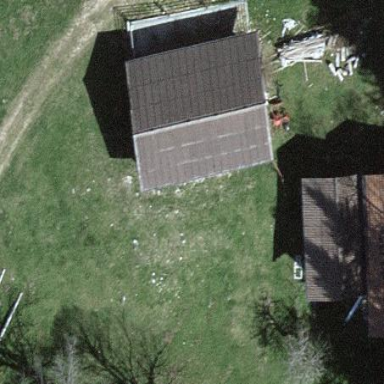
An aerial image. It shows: Cabin.